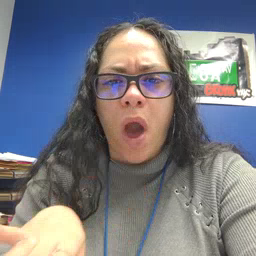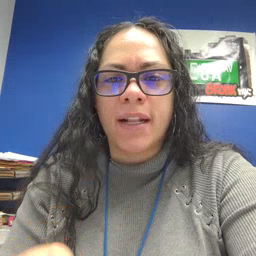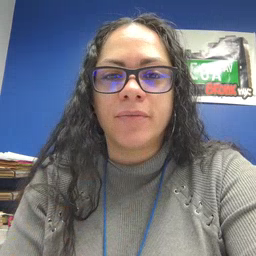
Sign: quiet